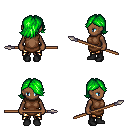
a pixel art fantasy rpg character, female body template, human, dark skin, brown tunic, gold greaves, green swoop hairstyle, black shoes, spear, four views (front, back, left, right), 2x2 character sprite sheet, small pixel art, hard edges, no anti-aliasing